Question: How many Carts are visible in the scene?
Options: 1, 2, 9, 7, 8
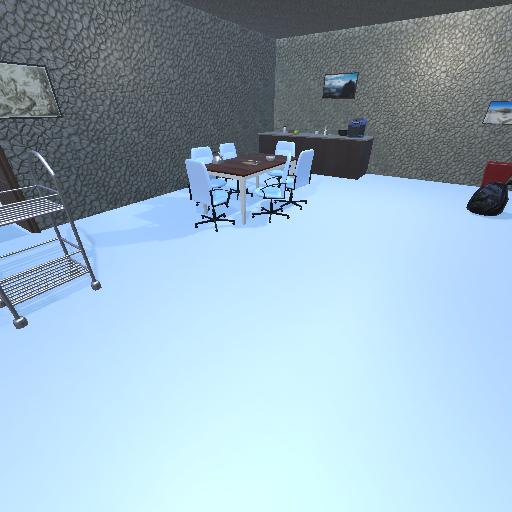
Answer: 1